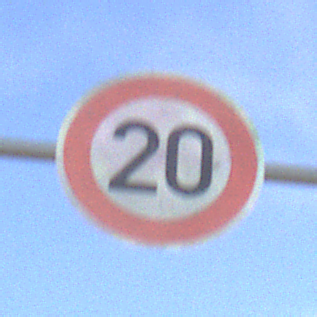
Verkehrszeichen: Geschwindigkeit20
Umgebung: Outdoor, Nature
Tageszeit: SunriseSunset
Wetter: PartlyCloudy
Licht: Natural
Jahreszeit: NotSpecified
Kontrast: HighContrast